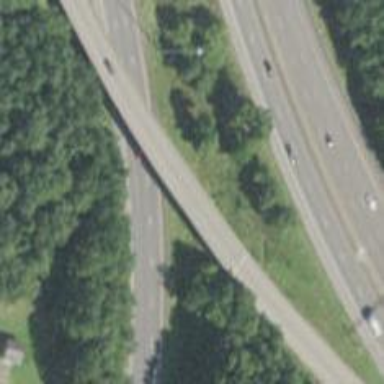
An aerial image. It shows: Bridge on motorway link.